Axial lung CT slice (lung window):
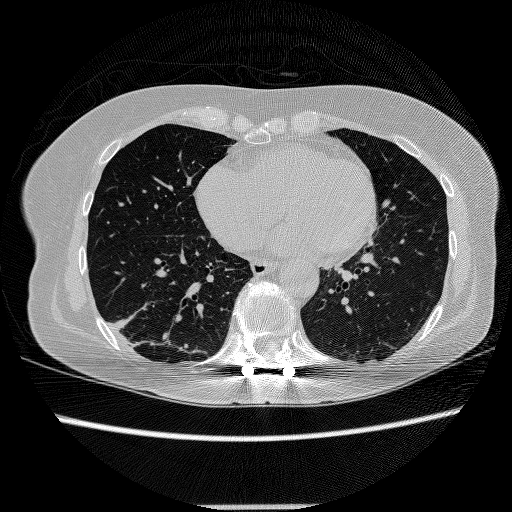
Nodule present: no